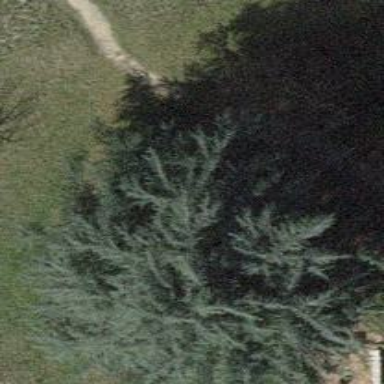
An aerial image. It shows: Needle-leaved tree in nature.